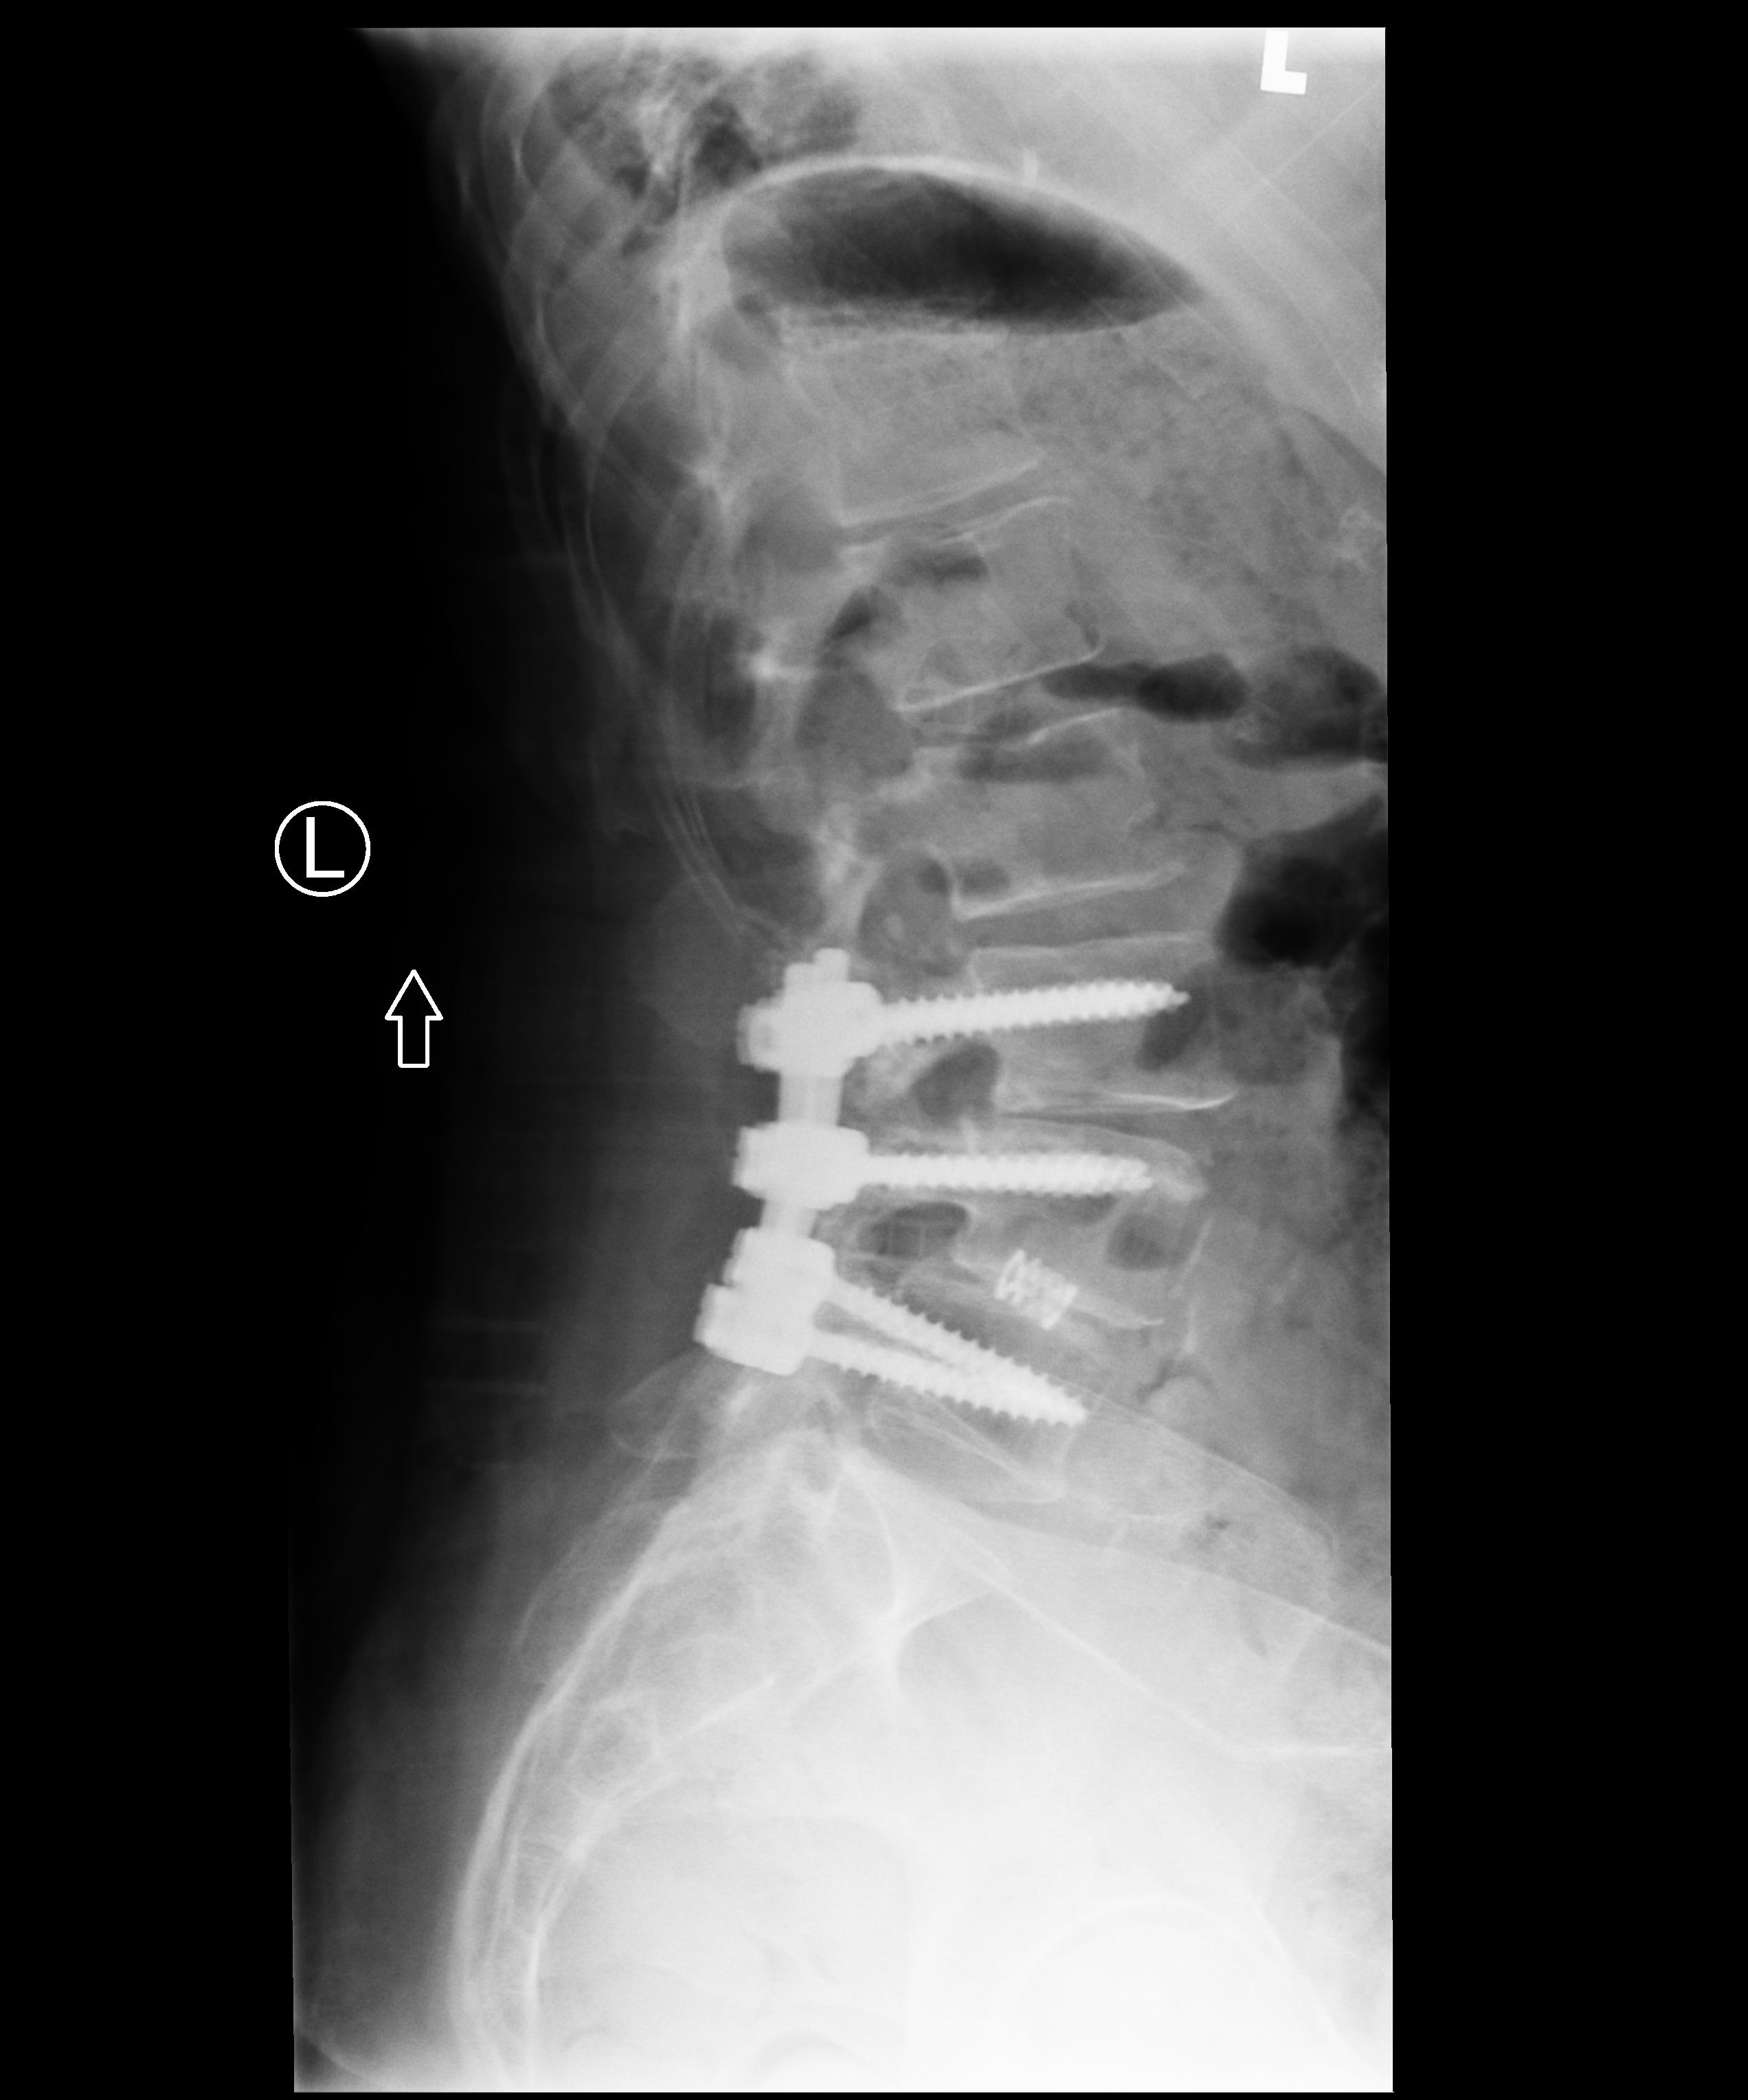
View: LATERAL
Implant manufacturer: Depuy expedium (Synthes)